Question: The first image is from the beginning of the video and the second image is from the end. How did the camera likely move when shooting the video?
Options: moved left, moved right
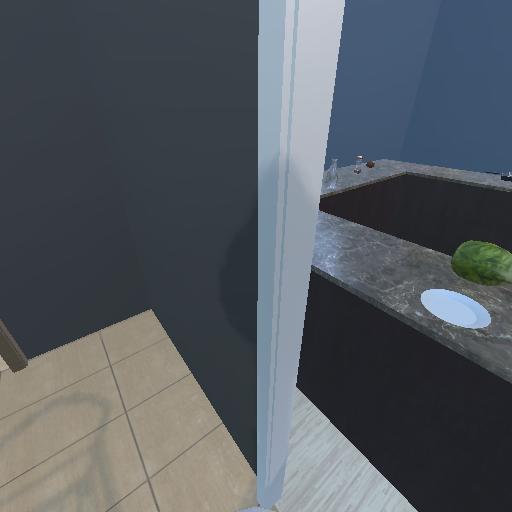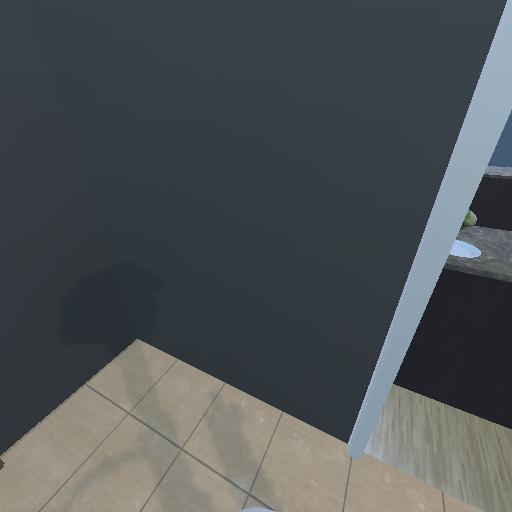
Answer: moved left